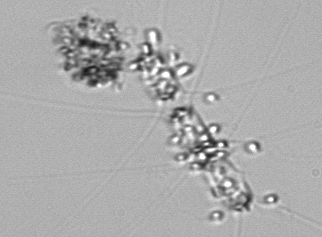
Label: Chaetoceros_didymus_TAG_external_flagellate